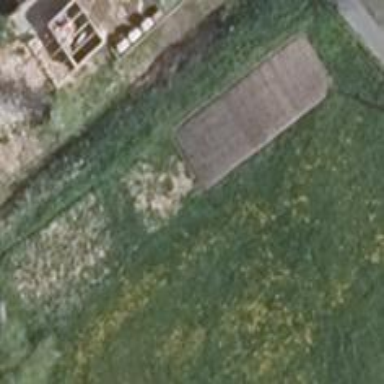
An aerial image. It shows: Allotments area.